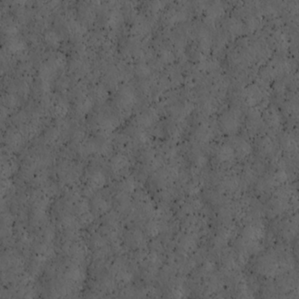
Label: non_frost